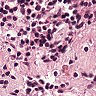
Metastatic tissue present: no